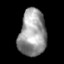
Tissue: skin
Cell type: Epithelial cells
Senescence score: 0.1835
Nuclear area (px): 1239
Mean DAPI intensity: 152.911